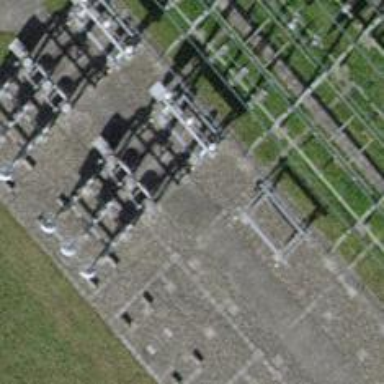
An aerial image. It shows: Switch used for power control.